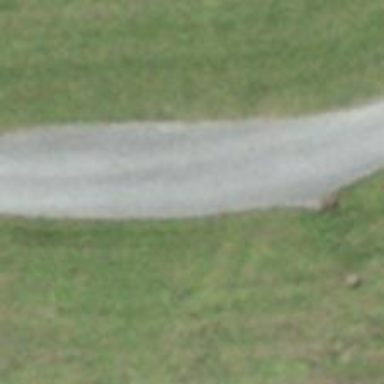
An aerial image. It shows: Passing place on the road.